Question: It is required to place a number of queens so that there is a queen in each row and column. Find the number of different placements of queens that satisfy the constraint that queens cannot attack each other. At the same time, the newly placed queen cannot be eaten by the existing knight, but there is no need to consider whether the knight will be attacked by the queen.
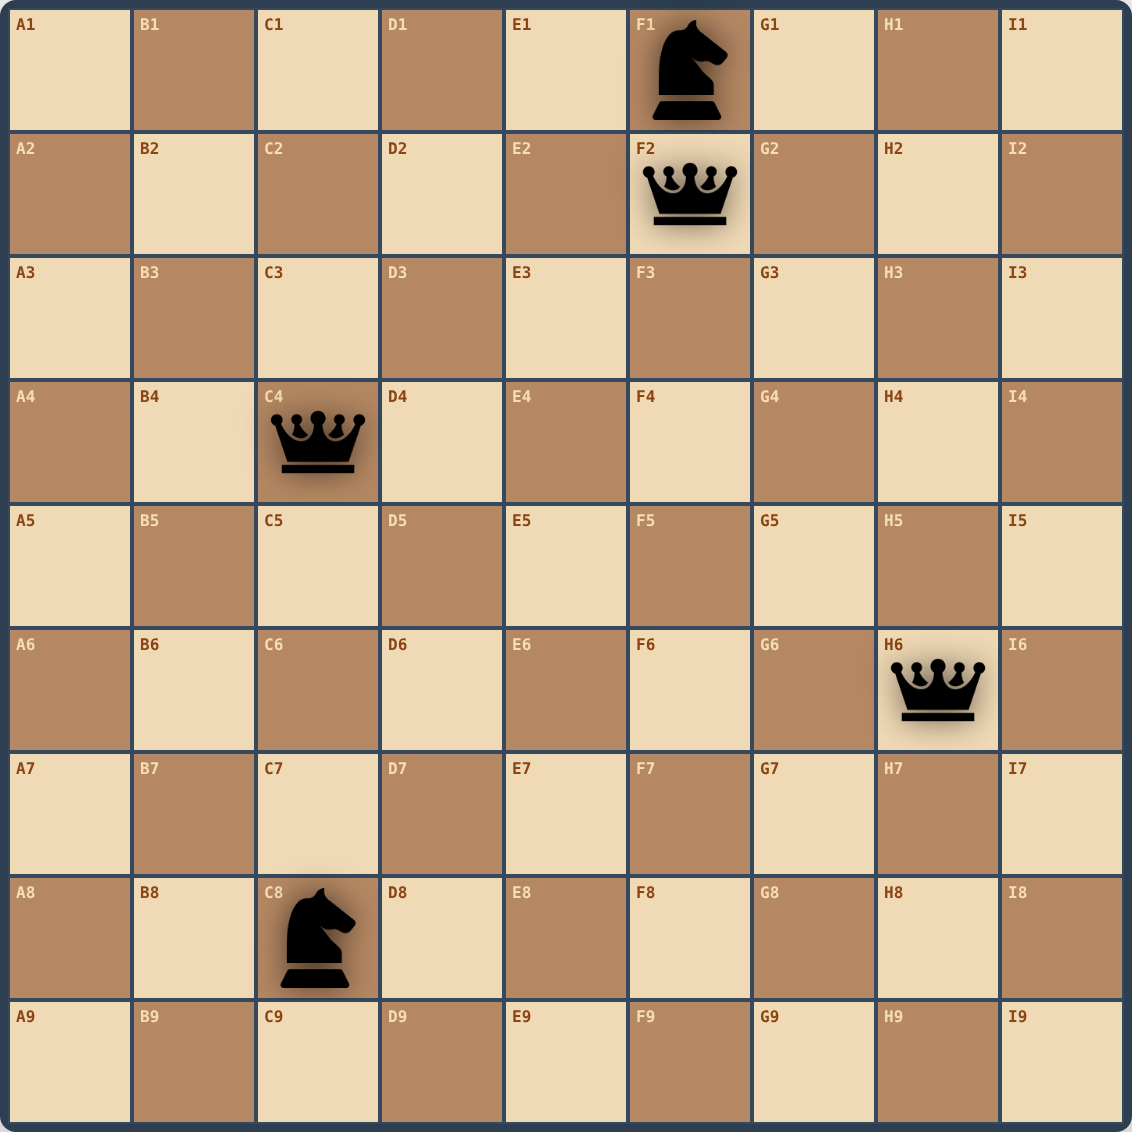
Answer: 2